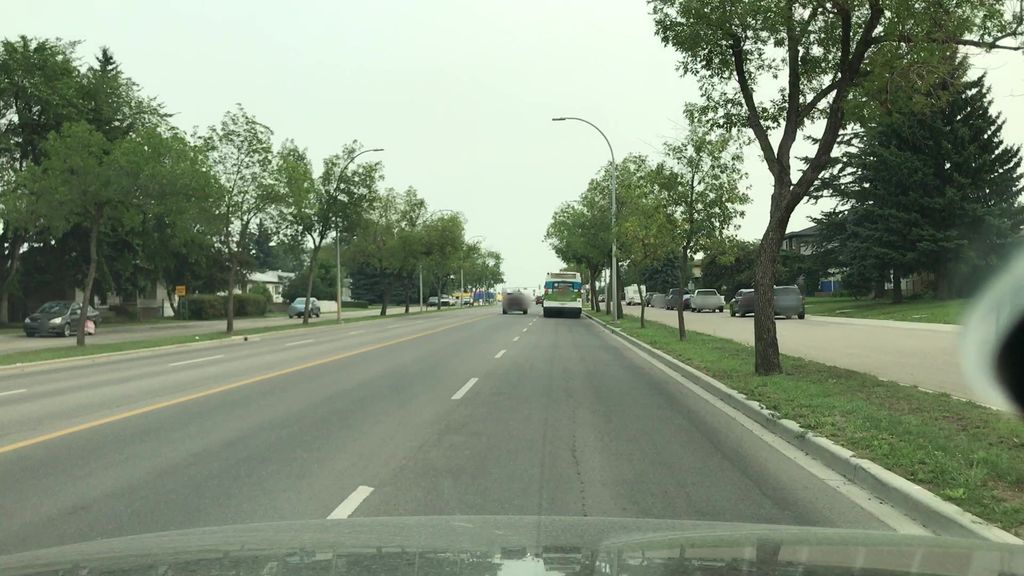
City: edmonton